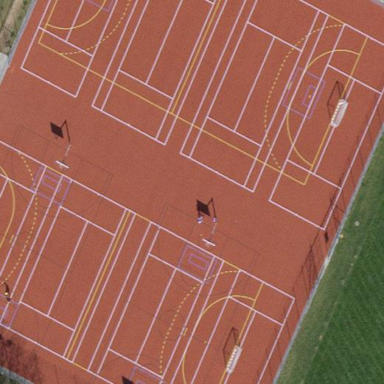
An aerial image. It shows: Multi-sport pitch with tartan surface for leisure activities.